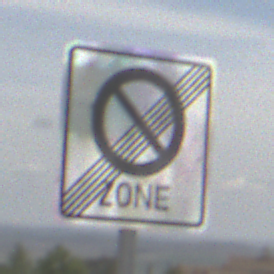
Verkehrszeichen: EndeEingeschraenktesHalteverbotZone
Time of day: Midday
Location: Outdoor (Nature)
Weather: PartlyCloudy
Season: NotSpecified
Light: Natural